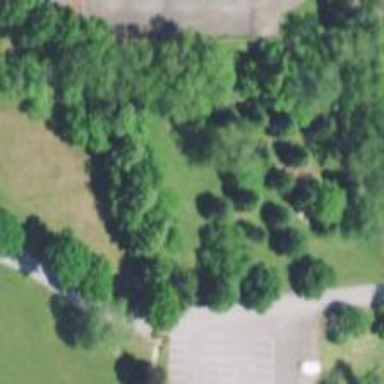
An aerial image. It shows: Disc golf tee area.